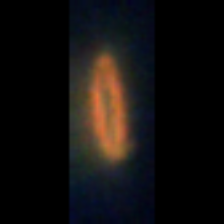
Taxon: Prorocentrum
Group: Dinoflagellates